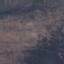
Land use / land cover class: HerbaceousVegetation